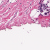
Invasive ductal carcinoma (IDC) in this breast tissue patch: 0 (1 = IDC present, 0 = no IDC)